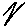
Label: zigzag